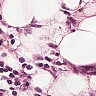
Metastatic tissue present: yes